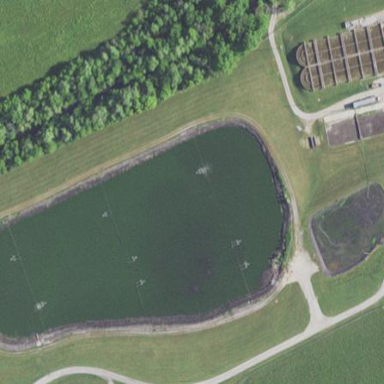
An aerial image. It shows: Wastewater plant.